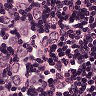
Metastatic tissue present: yes